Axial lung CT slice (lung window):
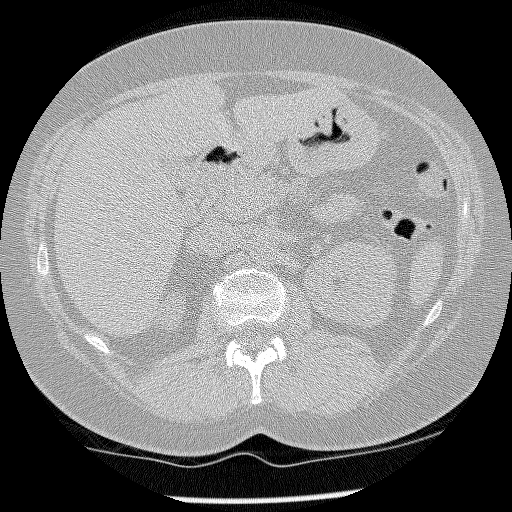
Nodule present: no